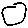
Label: circle